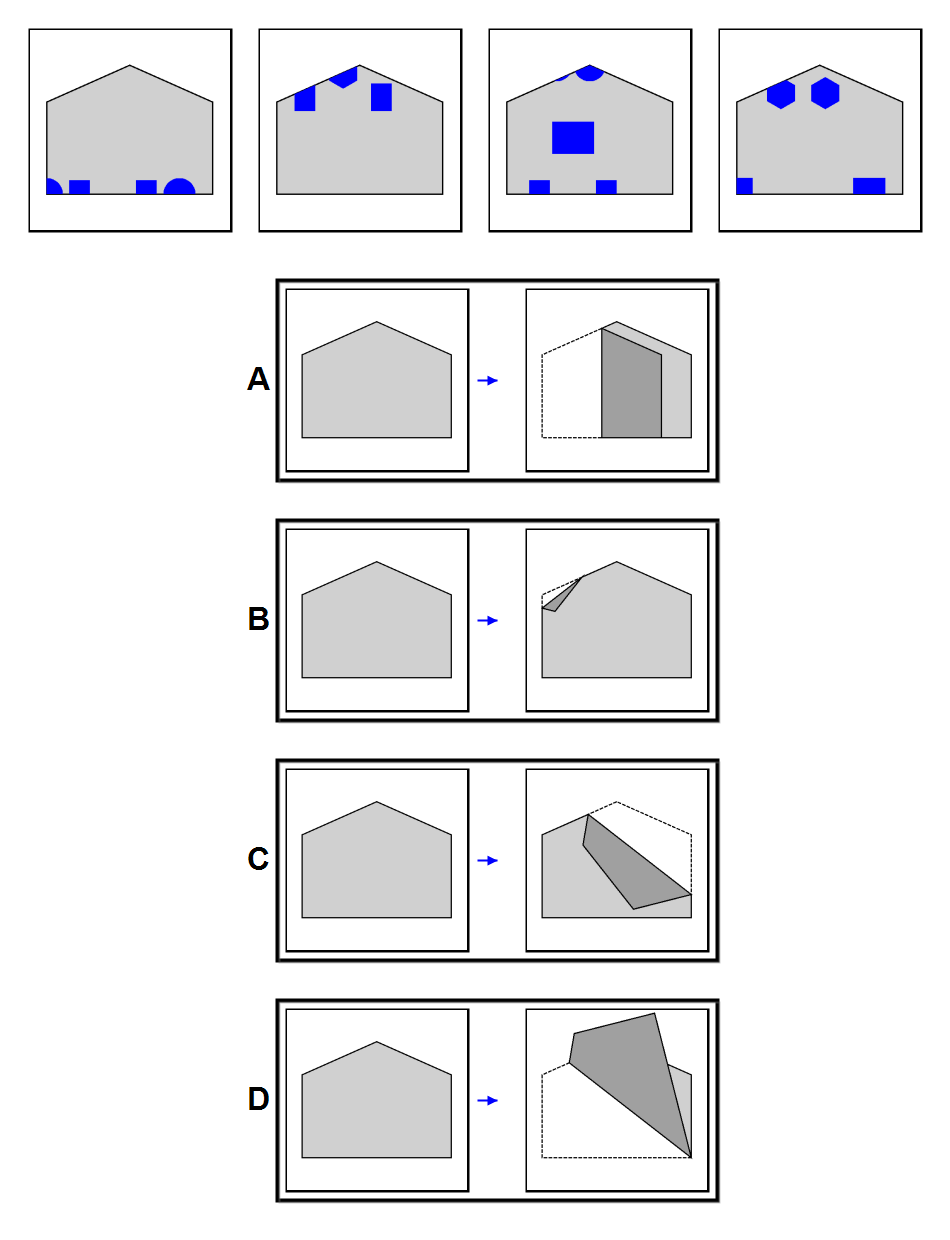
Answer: A